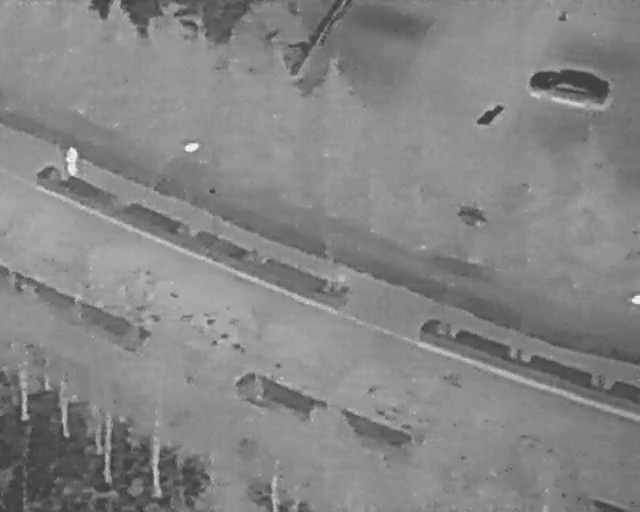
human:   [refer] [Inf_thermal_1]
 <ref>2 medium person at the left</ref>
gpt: <box>[[8, 31, 12, 33, 2], [9, 29, 13, 31, 2]]</box>